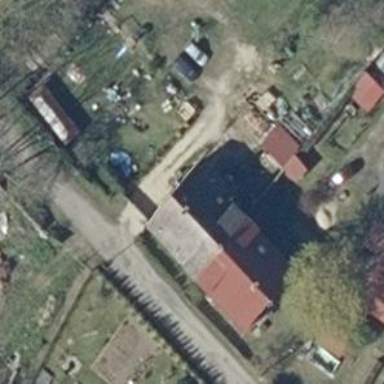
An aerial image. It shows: Building.